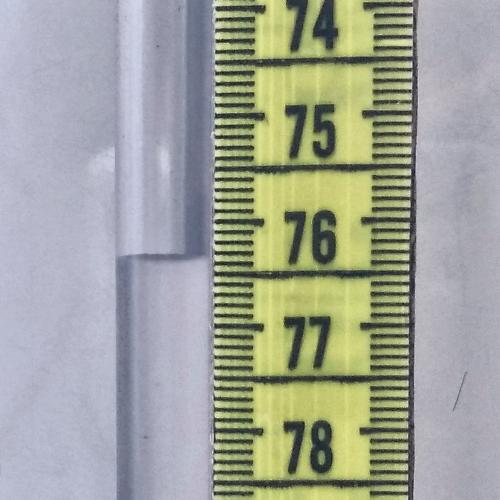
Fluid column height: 76.3 cm